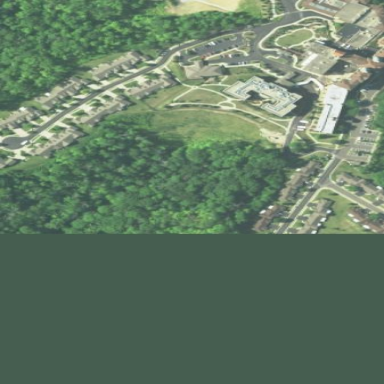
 assisted living and nursing home within residential area."